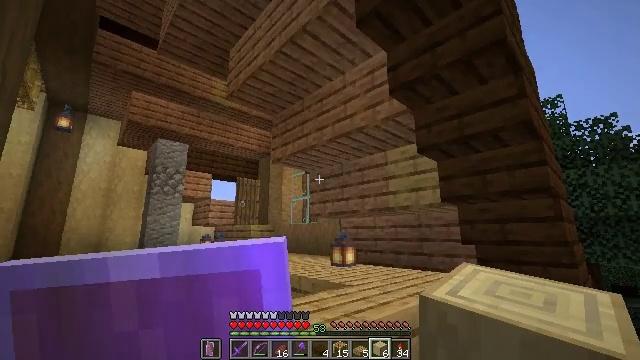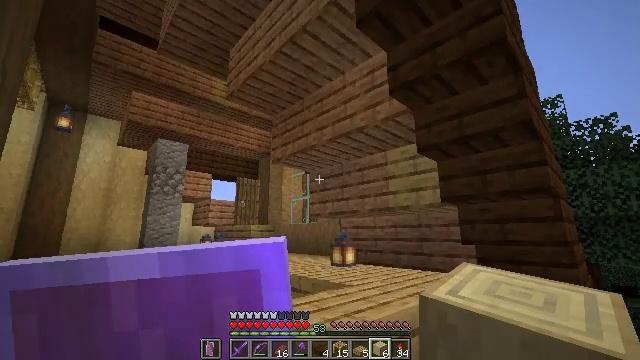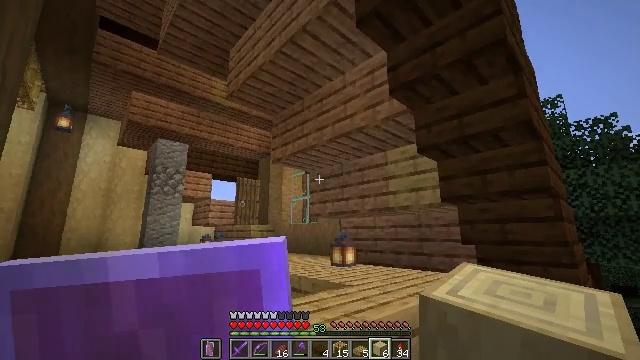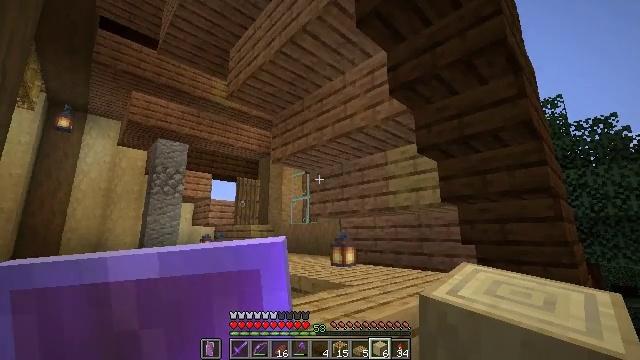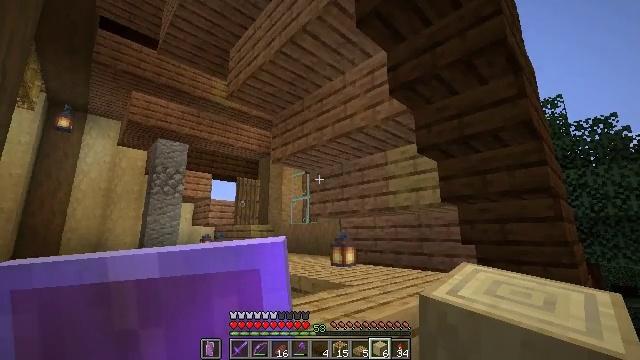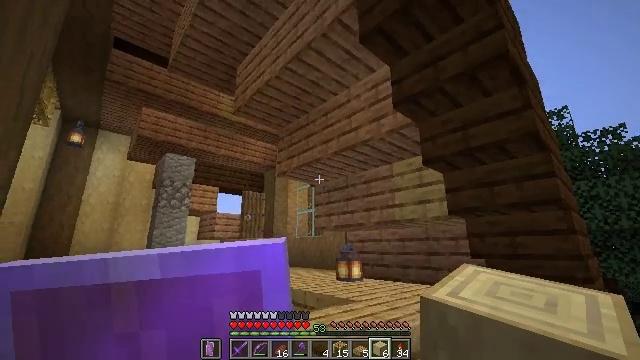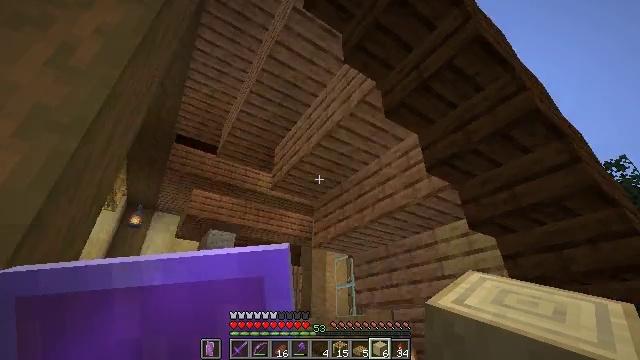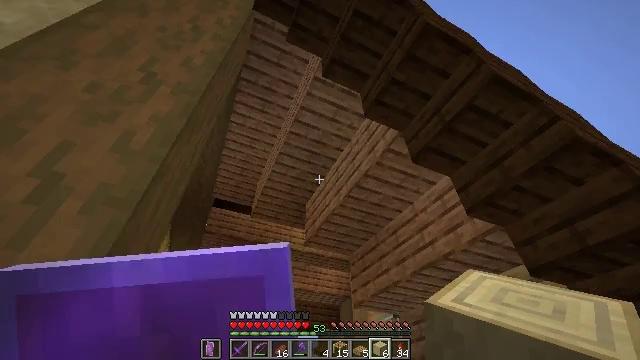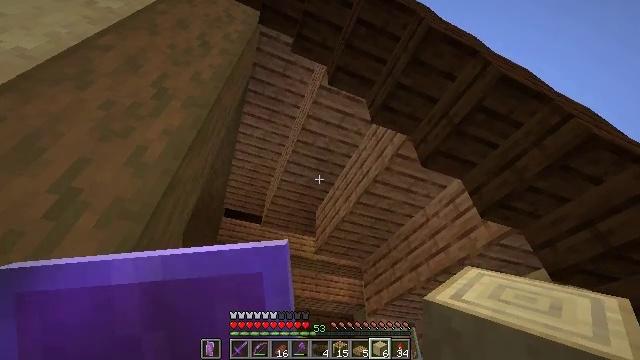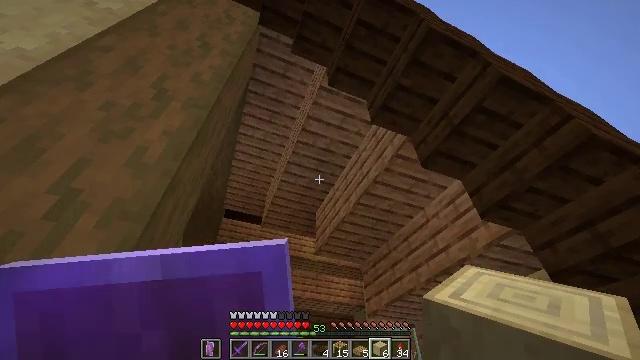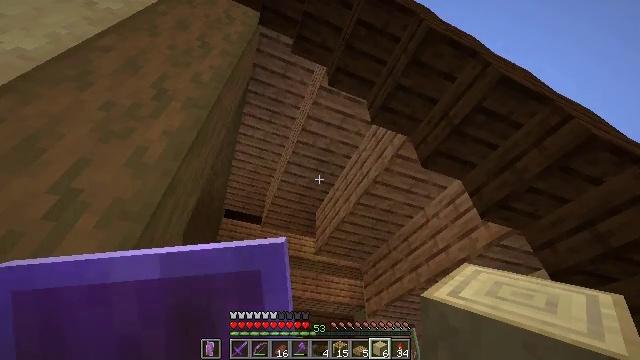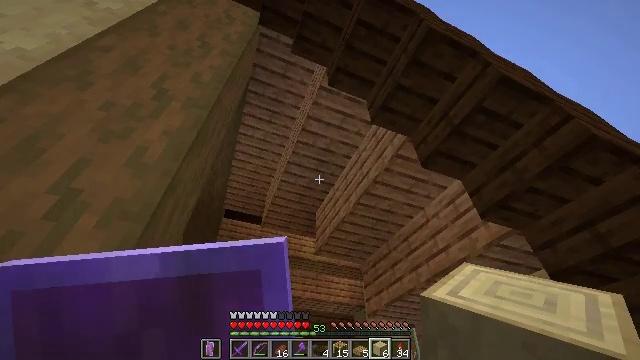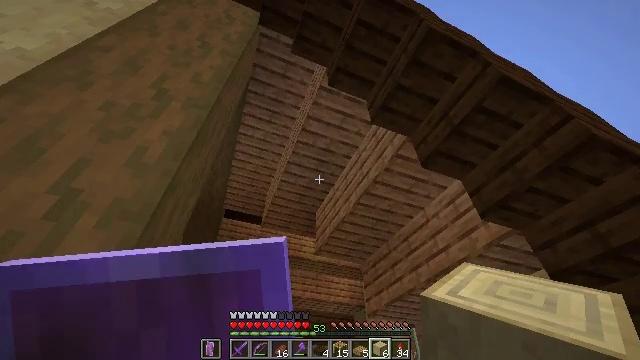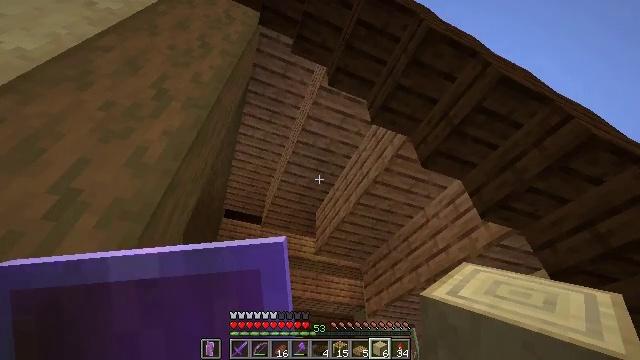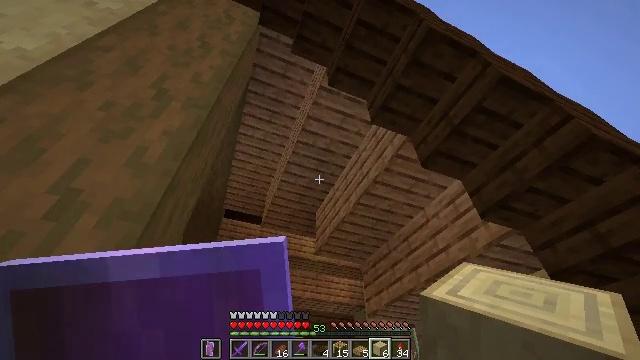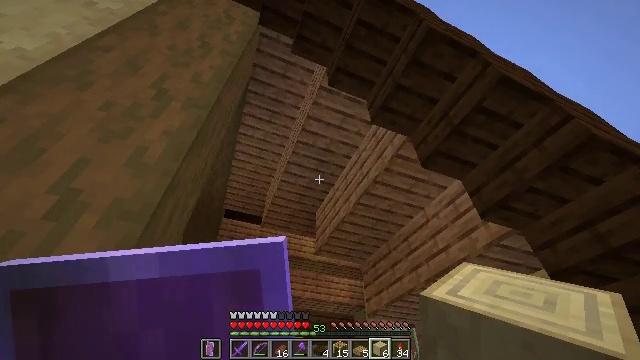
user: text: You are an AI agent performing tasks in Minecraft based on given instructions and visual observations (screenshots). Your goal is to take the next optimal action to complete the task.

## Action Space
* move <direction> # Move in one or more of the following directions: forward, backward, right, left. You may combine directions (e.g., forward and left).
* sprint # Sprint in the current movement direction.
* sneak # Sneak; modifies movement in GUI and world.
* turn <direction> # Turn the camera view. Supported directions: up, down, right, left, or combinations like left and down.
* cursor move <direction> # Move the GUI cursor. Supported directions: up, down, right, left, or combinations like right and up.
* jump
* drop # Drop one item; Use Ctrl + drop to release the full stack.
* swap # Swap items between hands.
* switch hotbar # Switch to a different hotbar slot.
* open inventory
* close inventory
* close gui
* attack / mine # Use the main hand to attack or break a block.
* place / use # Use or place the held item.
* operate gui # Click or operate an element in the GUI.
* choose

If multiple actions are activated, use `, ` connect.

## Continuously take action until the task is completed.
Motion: motion action
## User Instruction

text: Attack the oak planks to recycle it.
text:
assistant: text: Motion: no_op
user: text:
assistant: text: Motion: no_op
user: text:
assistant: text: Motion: no_op
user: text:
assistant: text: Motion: no_op
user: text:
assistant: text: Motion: turn left and up
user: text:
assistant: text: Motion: turn left and up
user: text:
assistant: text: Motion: turn left and up
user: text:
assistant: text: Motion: turn left and up
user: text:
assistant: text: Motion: no_op
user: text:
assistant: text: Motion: no_op
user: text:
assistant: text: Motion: no_op
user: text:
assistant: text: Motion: no_op
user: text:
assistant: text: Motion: no_op
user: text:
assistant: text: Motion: no_op
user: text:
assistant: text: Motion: no_op
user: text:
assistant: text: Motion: no_op
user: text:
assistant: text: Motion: no_op
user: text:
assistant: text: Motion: no_op
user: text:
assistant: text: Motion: no_op
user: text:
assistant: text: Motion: turn left and down
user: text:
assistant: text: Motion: turn left and down
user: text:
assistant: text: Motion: move forward, turn left and down
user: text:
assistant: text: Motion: move forward, turn left and down
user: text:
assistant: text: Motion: move forward, turn left and down
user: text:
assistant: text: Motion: move forward, turn left and down
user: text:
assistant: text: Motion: move forward, turn left and down
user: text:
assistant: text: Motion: turn left and down
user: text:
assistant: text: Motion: turn down
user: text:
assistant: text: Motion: no_op
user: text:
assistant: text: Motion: no_op